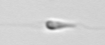
Label: flagellate_morphotype3